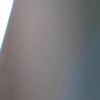
Label: space